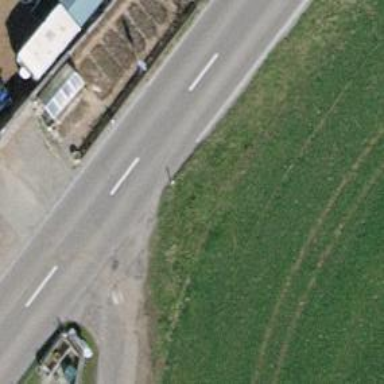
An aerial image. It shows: Bus stop with platform for public transport.